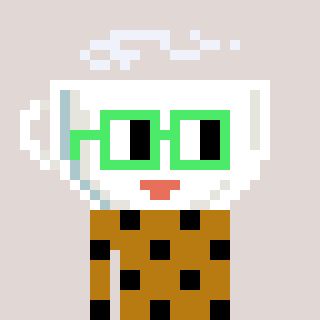
a pixel art character with square light green glasses, a mug-shaped head and a gold-colored body on a warm background